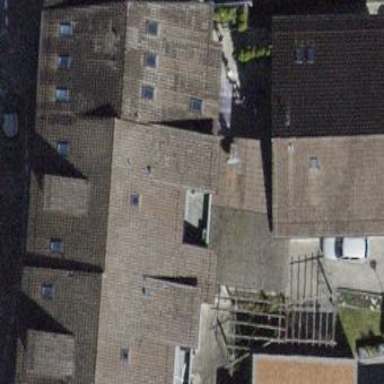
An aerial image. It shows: Building with tile roof.